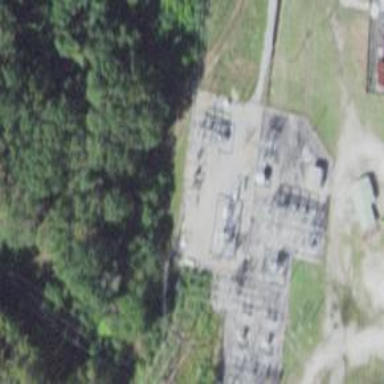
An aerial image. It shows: Distribution level power substation surrounded by fence.